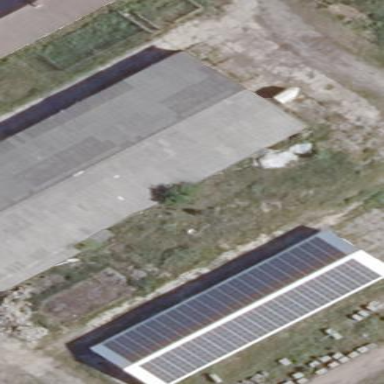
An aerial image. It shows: Solar photovoltaic panel generator located in farm auxiliary building. The generator provides electricity through small installation.